Here is the time-frequency (STFT) view of a rotor kit's vibration measurement. Determine the machine's mechanical condition. Answer with exactly one of: normal, misalignment, unbalance, looseness.
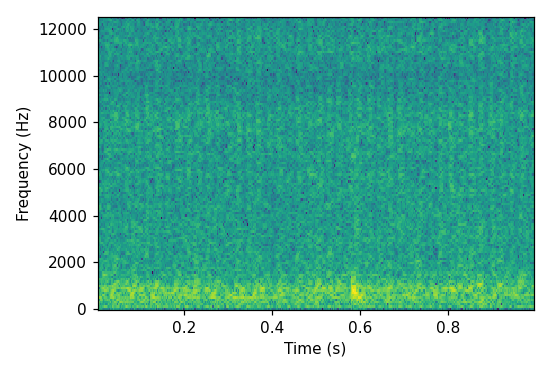
Answer: unbalance